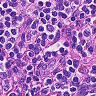
Metastatic tissue present: no